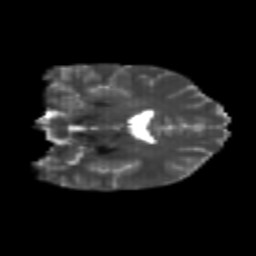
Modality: T2w
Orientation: coronal
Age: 23
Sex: female
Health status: healthy
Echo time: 0.074 s